Interaction volume radius: 10 \u00c5
Interaction volume height: 20 \u00c5
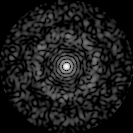
Disorder parameter: 0.8309